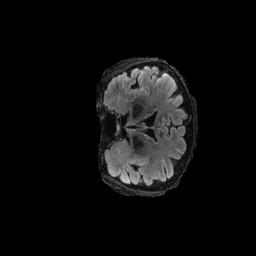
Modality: FLAIR
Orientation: coronal
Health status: ill
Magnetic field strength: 3 T